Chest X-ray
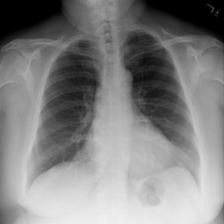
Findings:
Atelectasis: negative
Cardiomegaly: negative
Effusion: negative
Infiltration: negative
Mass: negative
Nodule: negative
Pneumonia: negative
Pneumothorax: negative
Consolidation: negative
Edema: negative
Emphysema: negative
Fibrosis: negative
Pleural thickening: negative
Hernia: negative